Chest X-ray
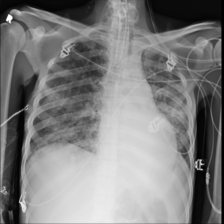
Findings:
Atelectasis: positive
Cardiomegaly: negative
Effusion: negative
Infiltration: positive
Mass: negative
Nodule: negative
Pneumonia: negative
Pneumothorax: negative
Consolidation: negative
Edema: negative
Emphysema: negative
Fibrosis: negative
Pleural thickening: negative
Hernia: negative